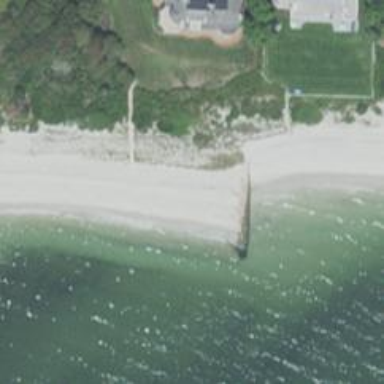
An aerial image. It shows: Breakwater structure.